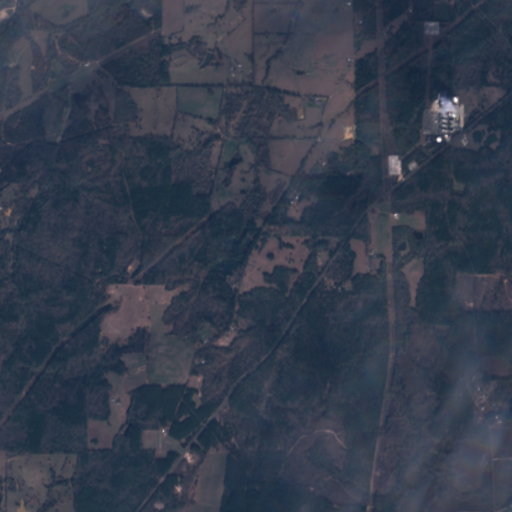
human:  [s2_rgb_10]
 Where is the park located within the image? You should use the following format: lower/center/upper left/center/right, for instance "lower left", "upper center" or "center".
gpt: The park is located in the lower left of the image.
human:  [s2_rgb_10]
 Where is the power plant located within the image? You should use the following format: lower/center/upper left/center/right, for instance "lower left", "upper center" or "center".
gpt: The power plant is located in the upper right of the image.
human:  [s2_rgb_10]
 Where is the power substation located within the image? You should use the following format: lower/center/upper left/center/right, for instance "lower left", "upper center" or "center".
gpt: The power substation is located in the upper right of the image.
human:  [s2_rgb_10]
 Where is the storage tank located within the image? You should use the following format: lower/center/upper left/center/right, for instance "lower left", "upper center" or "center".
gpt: The storage tank is located in the upper right of the image.
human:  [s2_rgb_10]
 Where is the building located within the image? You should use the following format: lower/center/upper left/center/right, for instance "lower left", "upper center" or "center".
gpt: The building is located in the upper right of the image.
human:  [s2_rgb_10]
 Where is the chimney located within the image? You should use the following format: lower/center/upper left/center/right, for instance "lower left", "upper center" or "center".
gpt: The chimney is located in the upper right of the image.
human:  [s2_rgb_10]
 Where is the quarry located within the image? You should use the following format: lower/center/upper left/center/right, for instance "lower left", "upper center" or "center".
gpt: There is no quarry in the image.